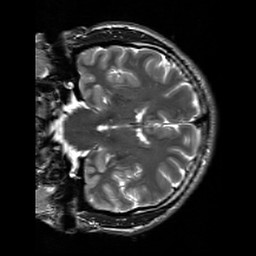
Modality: T2w
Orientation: coronal
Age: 32
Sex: male
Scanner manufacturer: siemens
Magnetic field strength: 3 T
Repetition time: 7 s
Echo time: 0.09 s